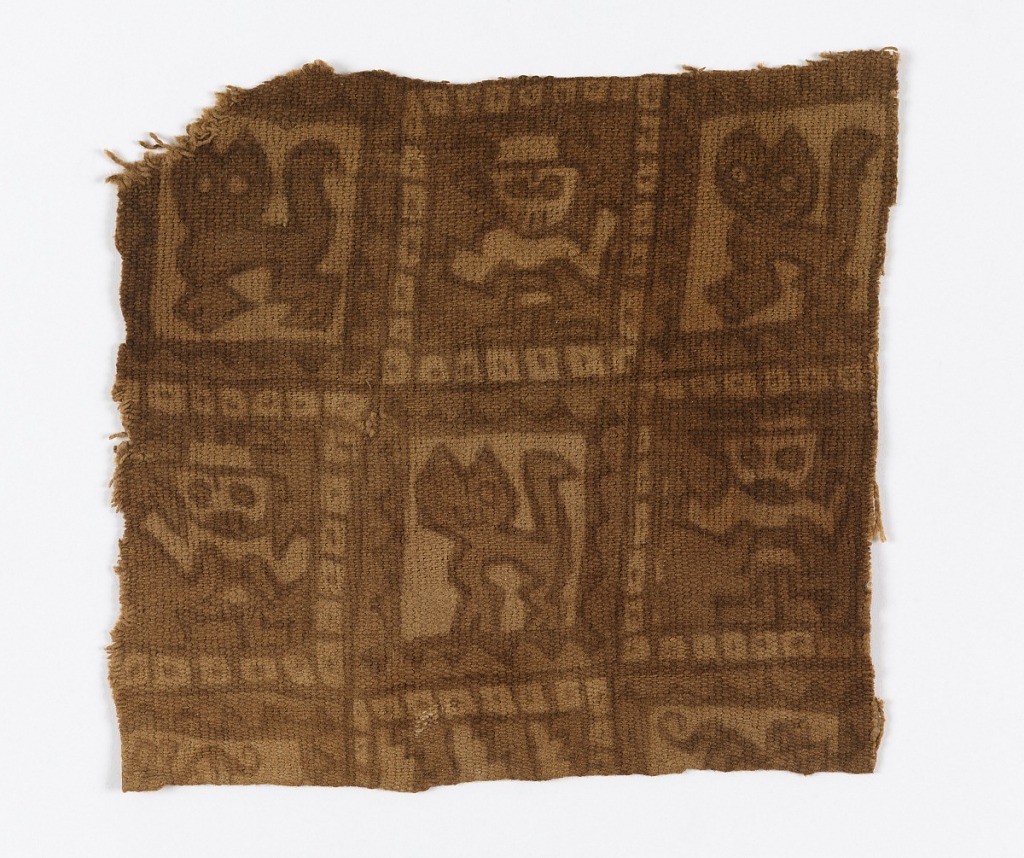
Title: Fragment
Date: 12th century (crossed out and marked 'L. C. Coast')
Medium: cotton Technique: painted
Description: Small square of light brown cotton, painted in two shades of brown. Pattern showing alternately an animal and a human shape. One selvage intact.